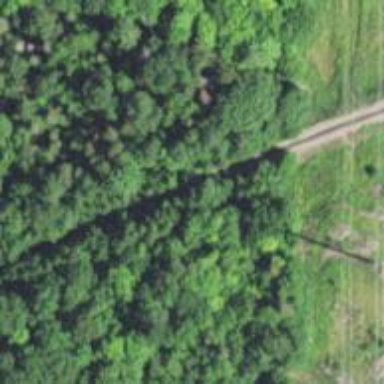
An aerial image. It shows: Abandoned railway next to cycleway.